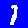
Digit: 1